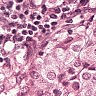
Metastatic tissue present: yes